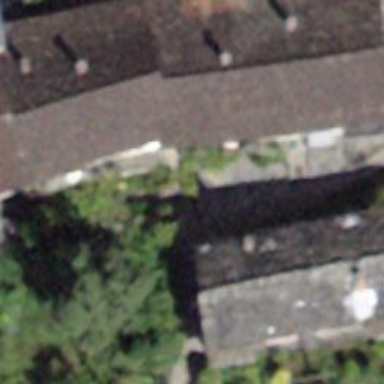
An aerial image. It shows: Detached building.